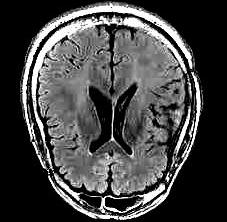
Label: notumor